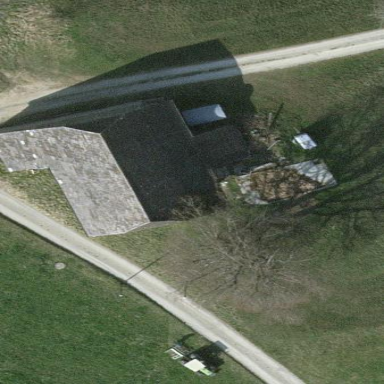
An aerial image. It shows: Farm auxiliary building.